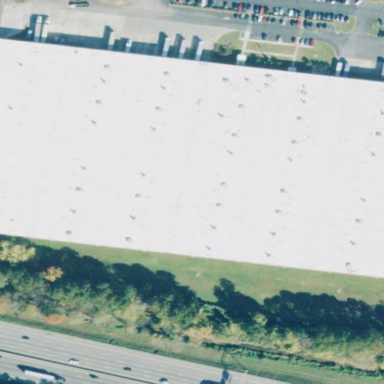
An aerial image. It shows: Warehouse.